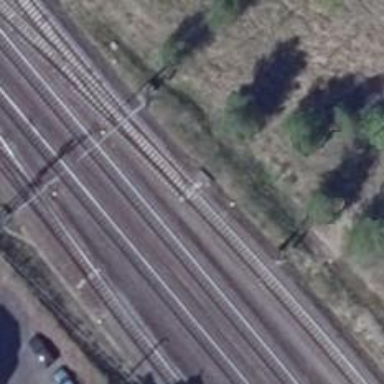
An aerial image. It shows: Railway switch with turnout to the right.